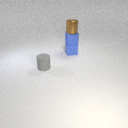
small gray rubber cylinder to the left of small blue rubber cube